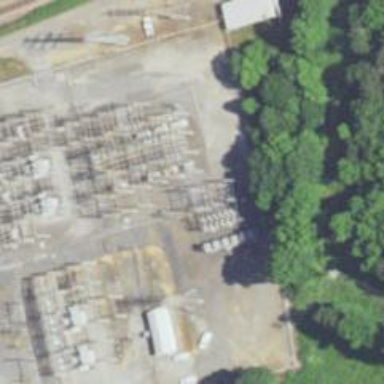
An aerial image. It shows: Switch used for power control.